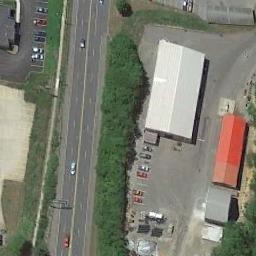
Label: freeway